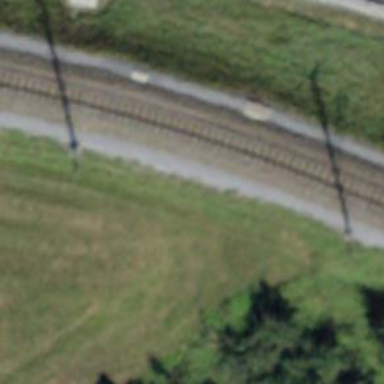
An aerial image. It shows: Narrow-gauge railway with electrified contact line.